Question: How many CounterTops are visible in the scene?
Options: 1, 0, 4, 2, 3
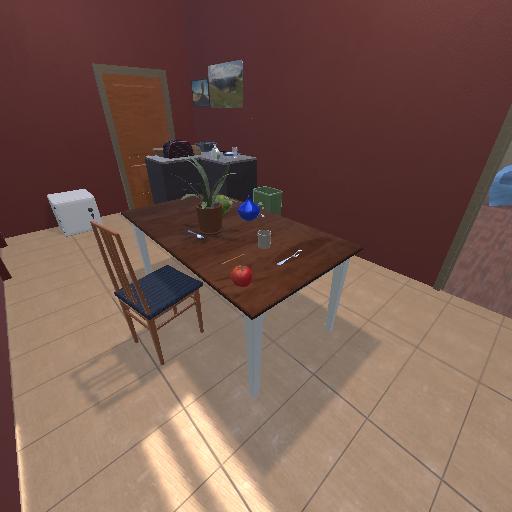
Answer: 1